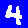
Digit: 4